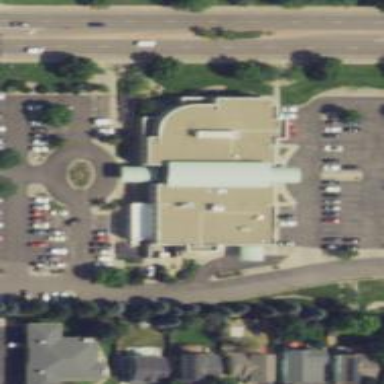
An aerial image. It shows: Healthcare clinic.